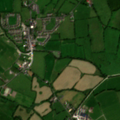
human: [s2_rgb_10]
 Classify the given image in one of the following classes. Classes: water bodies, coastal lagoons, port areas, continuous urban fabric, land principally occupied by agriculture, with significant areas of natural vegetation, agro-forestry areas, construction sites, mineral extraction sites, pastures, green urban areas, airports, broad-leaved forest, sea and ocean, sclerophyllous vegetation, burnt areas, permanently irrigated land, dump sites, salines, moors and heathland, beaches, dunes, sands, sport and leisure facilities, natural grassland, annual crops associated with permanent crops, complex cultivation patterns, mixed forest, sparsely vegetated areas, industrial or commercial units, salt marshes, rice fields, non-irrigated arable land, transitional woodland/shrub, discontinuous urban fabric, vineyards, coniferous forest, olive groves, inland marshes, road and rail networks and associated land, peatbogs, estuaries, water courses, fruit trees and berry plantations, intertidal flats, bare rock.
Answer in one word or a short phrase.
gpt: discontinuous urban fabric, pastures, mixed forest